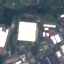
Label: Industrial